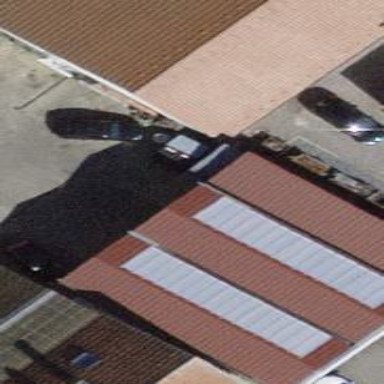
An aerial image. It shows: View of roof of building.